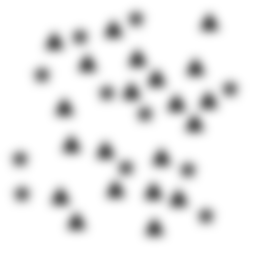
Squares: 0
Triangles: 21
Stars: 11
Total shapes: 32